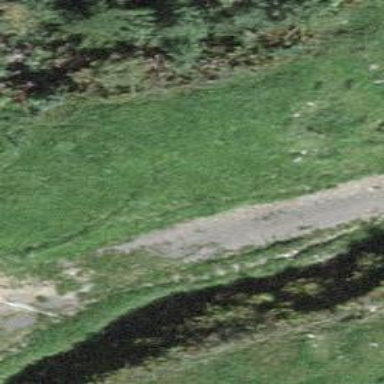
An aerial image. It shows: Grass track with grade5 track type.